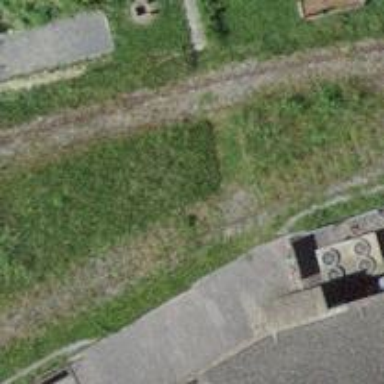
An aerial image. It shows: Disused railway spur with one track.